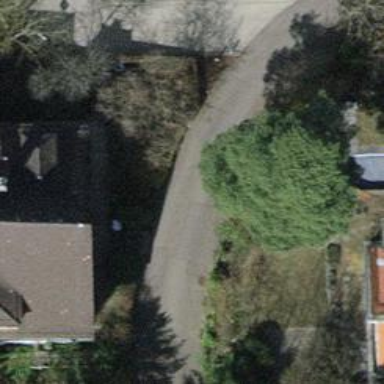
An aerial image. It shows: Residential road with asphalt surface.